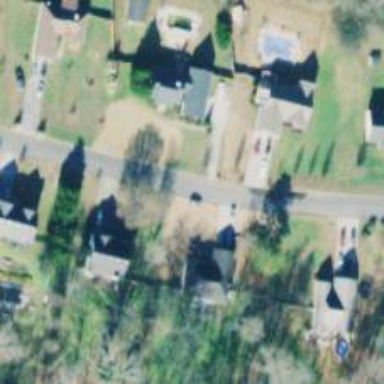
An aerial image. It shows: Residential road.